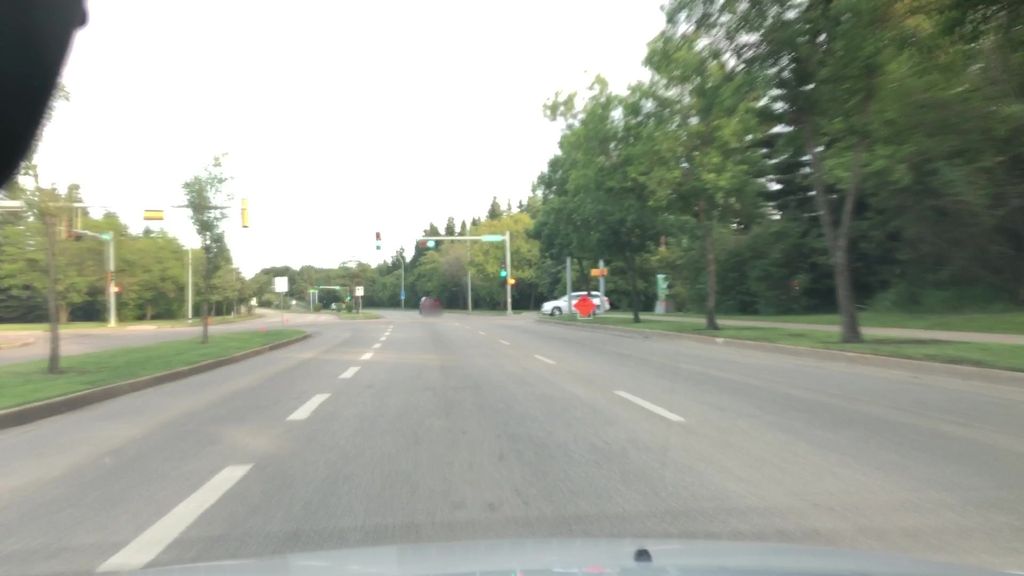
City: edmonton